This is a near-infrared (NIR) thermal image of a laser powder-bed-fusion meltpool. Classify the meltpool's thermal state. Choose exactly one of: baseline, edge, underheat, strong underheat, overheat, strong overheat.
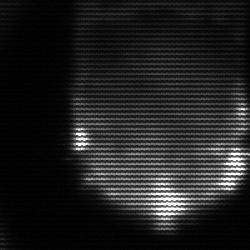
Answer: edge